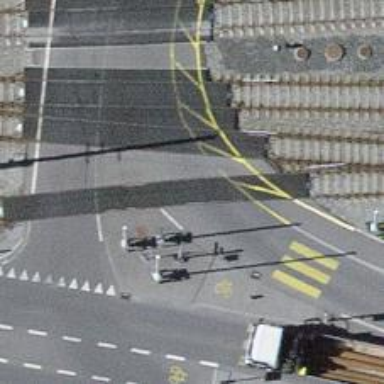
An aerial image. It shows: Railway level crossing.